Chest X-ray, PA view. Patient: 52 years old, sex M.
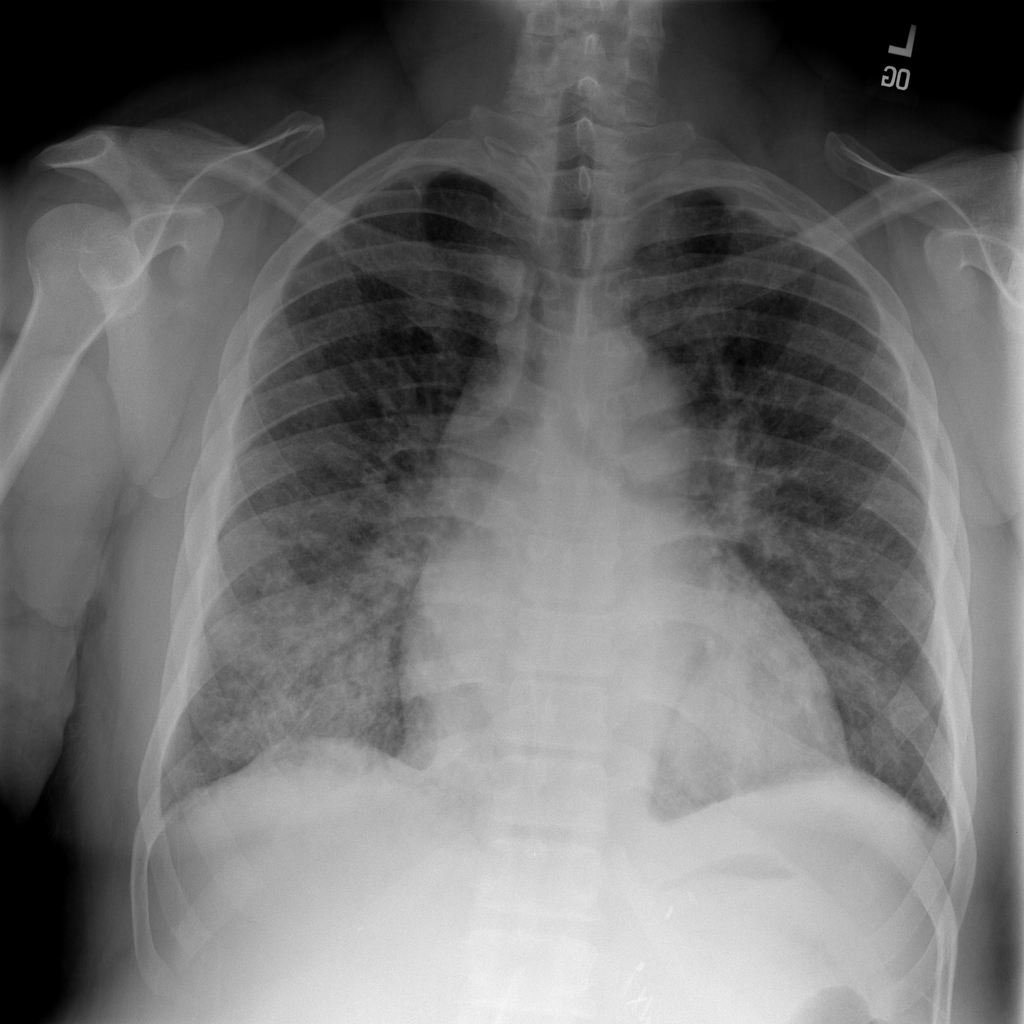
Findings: Consolidation, Pneumonia